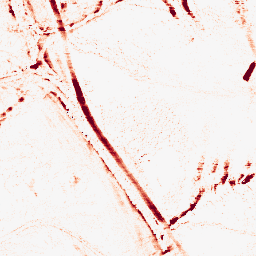
Category: morphological
Decomposition family: morphological_ellipse
Decomposition parameters: operation: opening
width: 5
height: 10
Upsampling method: lanczos
Upsampling parameters: scale: 8
Upsampling scale: 8